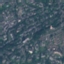
Label: Residential